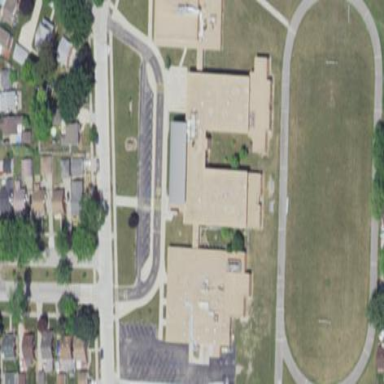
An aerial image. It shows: School building.